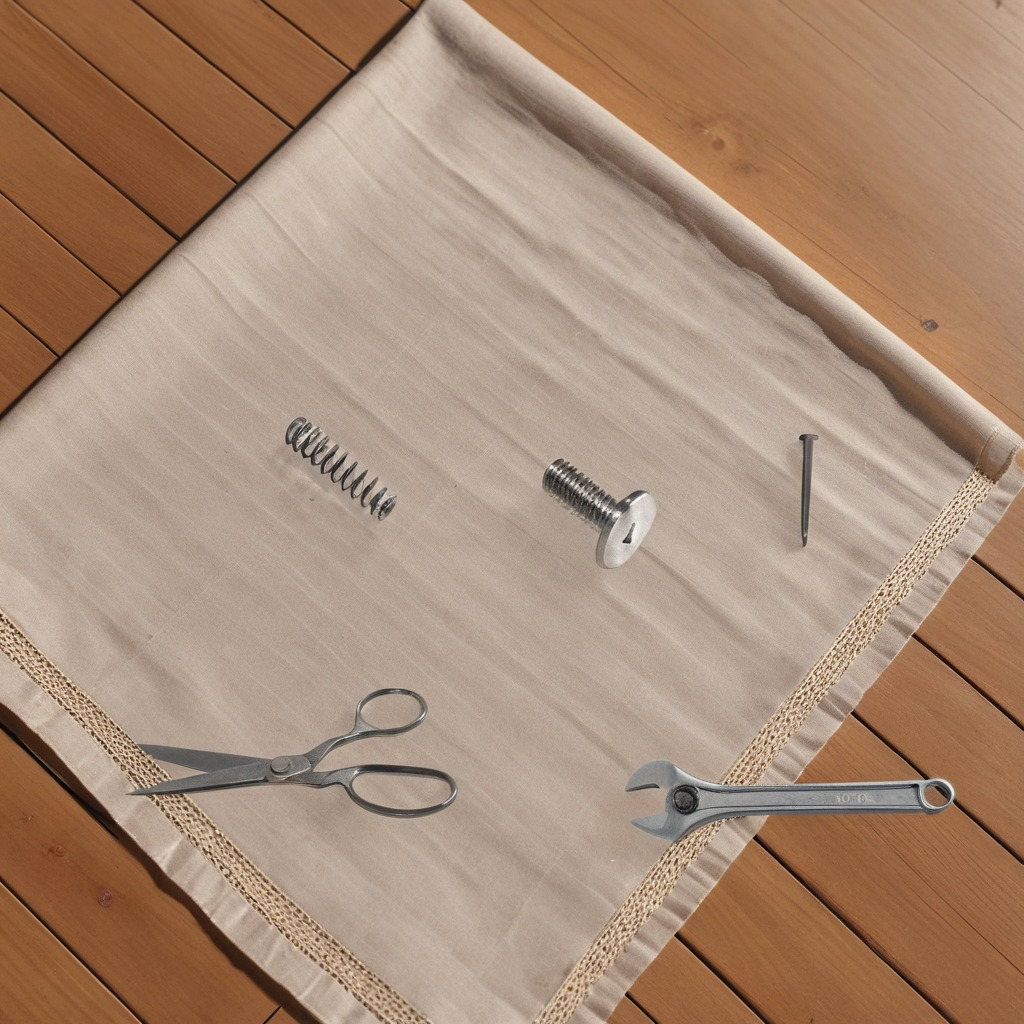
A metal machine screw, an iron nail, a coiled metal spring, a pair of scissors, and a wrench are lying on the wooden table in an outdoor workshop during daytime bright natural light soft shadows worn but beneath the cloth.